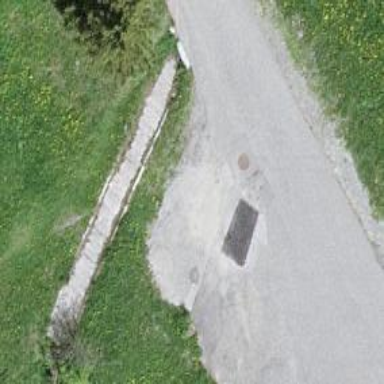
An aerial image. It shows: Bus stop along the road.